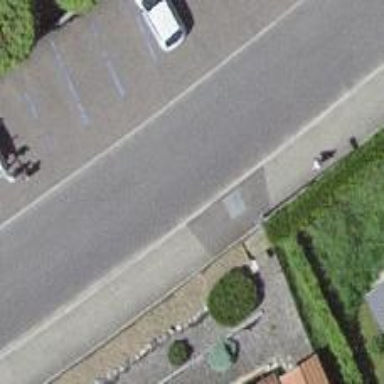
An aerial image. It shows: Residential road.